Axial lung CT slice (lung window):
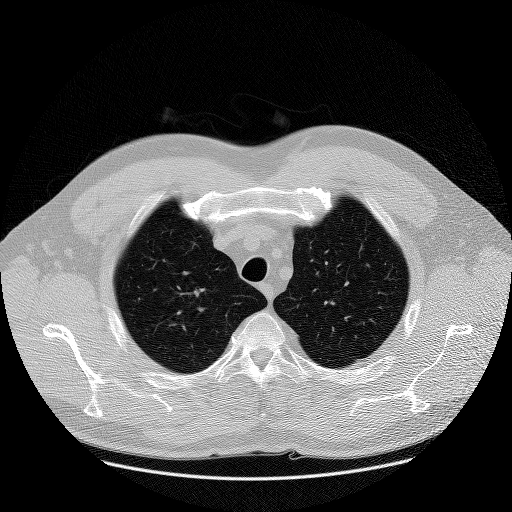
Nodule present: no